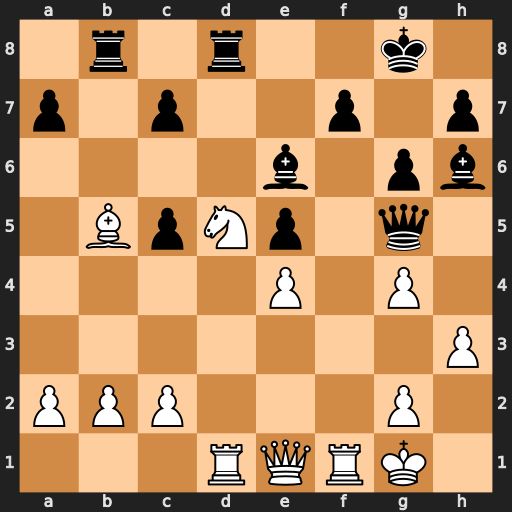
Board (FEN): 1r1r2k1/p1p2p1p/4b1pb/1BpNp1q1/4P1P1/7P/PPP3P1/3RQRK1
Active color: w
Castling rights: -
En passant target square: -
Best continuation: h4 Rxd5 hxg5